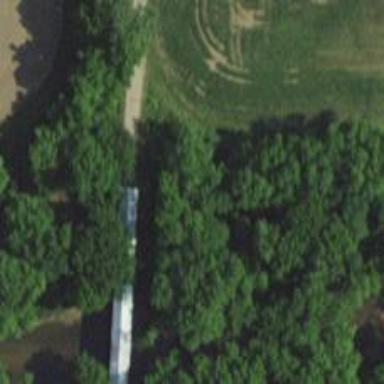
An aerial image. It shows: Covered bridge on residential road.